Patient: sex M, age 36
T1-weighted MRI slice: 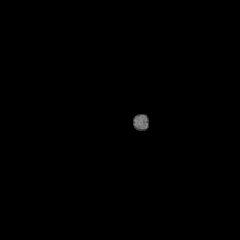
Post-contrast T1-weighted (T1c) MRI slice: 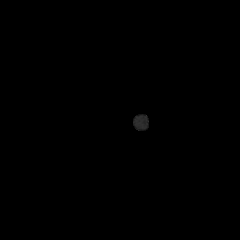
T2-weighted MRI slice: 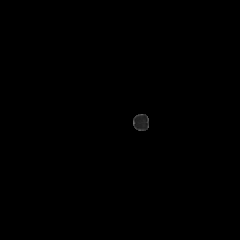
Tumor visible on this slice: no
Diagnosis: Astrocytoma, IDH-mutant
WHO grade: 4